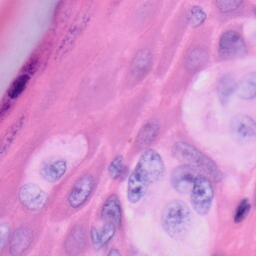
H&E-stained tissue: Skin